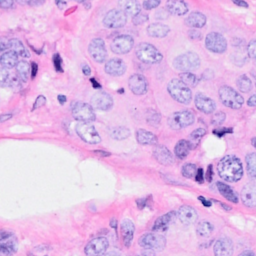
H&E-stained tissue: Breast